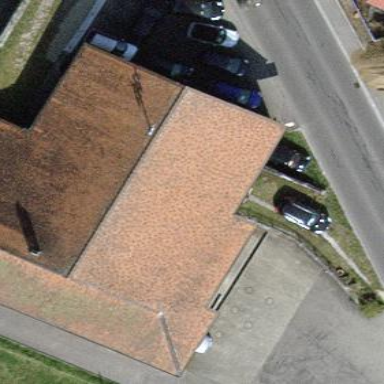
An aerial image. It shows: Car repair shop located in building.